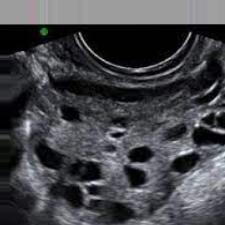
Label: infected